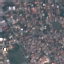
Land use / land cover: Residential